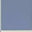
Piece: xx